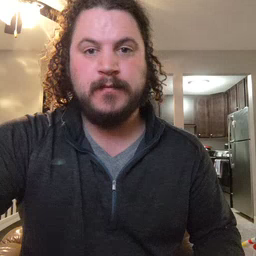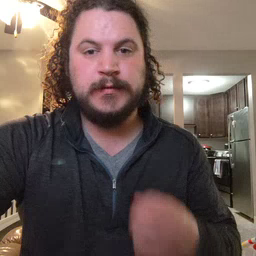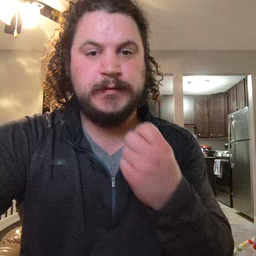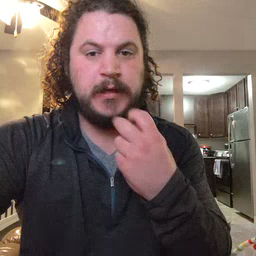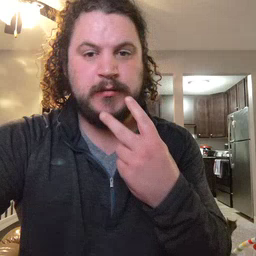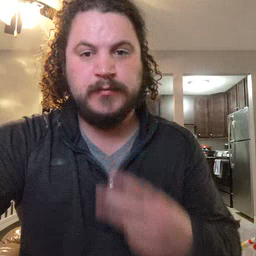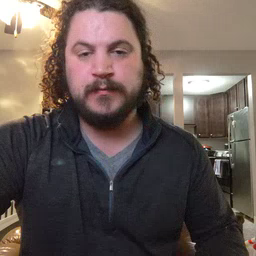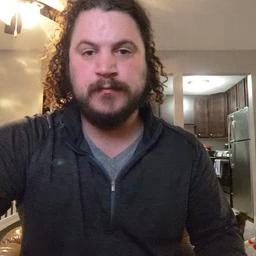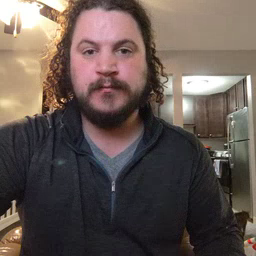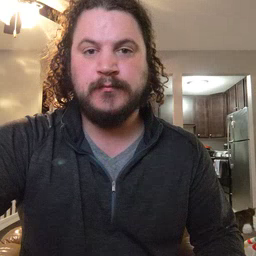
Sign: snack